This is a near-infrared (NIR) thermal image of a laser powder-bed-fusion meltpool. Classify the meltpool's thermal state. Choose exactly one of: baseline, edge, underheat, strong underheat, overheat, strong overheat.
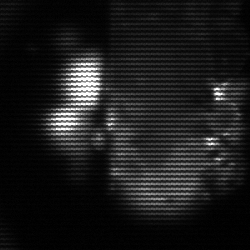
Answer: strong underheat